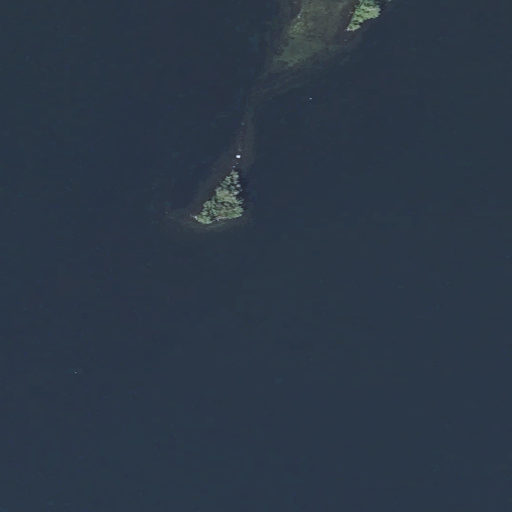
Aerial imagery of bar in Maine named Packards Ledge containing open water and herbaceous wetlands